Field crop: maize
Growth stage: 2
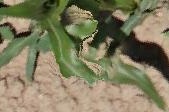
Species: maize